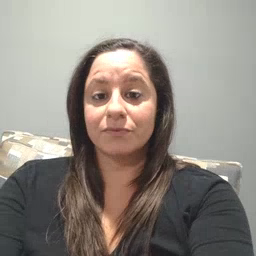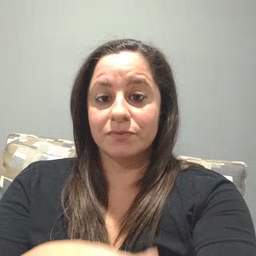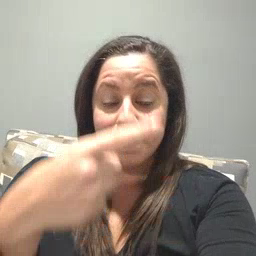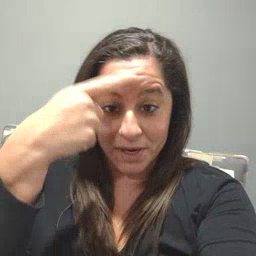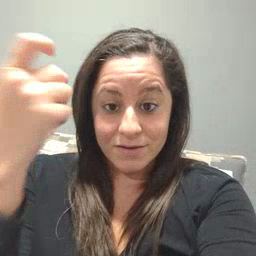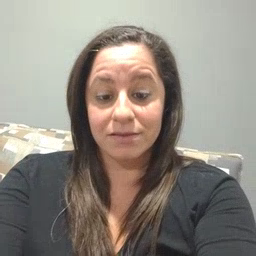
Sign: because